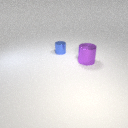
small blue metal cylinder behind large purple metal cylinder